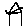
Label: house